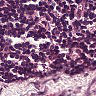
Metastatic tissue present: no